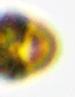
Label: Akashiwo